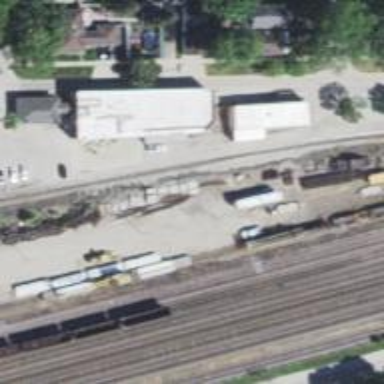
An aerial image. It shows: Railway yard used for maintenance and storage.